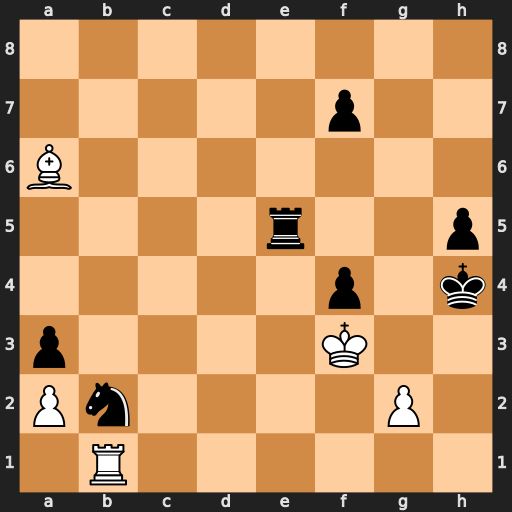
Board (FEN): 8/5p2/B7/4r2p/5p1k/p4K2/Pn4P1/1R6
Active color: w
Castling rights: -
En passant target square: -
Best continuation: Kxf4 Rf5+ Kxf5